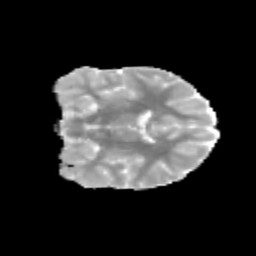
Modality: MD
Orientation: coronal
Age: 12
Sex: female
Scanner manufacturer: siemens
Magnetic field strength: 3 T
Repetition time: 3.8 s
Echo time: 0.07 s